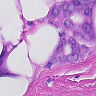
Metastatic tissue present: yes